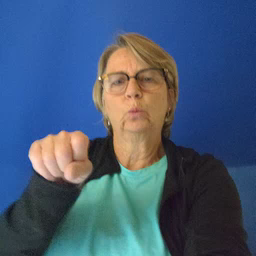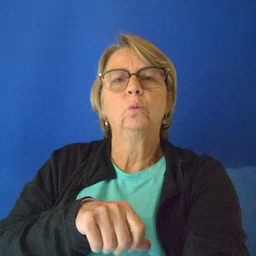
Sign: shoe